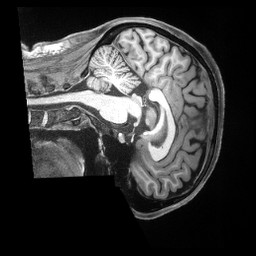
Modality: T1w
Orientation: sagittal
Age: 34
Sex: female
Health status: ill
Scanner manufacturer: siemens
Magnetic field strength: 3 T
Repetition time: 2.5 s
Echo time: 0.00181 s